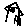
Label: house